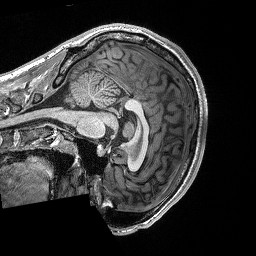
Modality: T1w
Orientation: sagittal
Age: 19
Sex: male
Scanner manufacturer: siemens
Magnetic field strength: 3 T
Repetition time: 2.3 s
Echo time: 0.00298 s